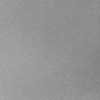
Label: dusty